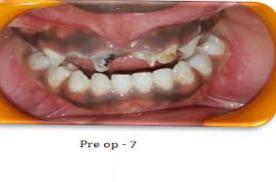
Condition: Caries